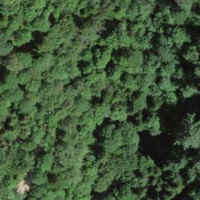
EUNIS habitat code: 41
Species observed at this site:
Convallaria majalis
Leucojum vernum
Hippocrepis emerus